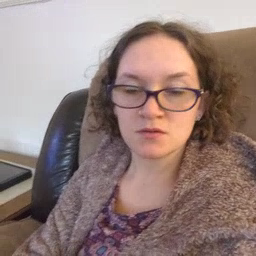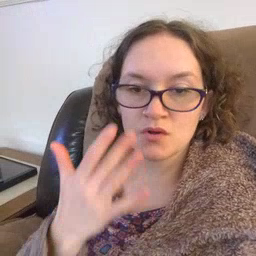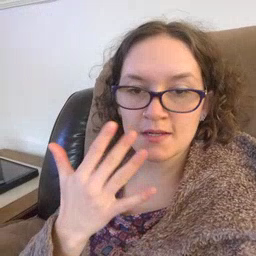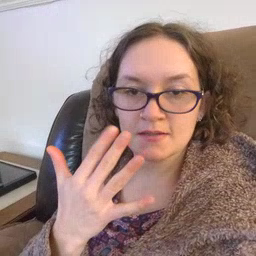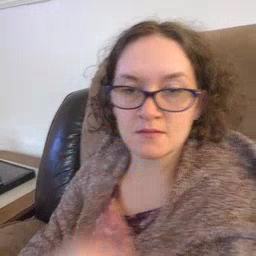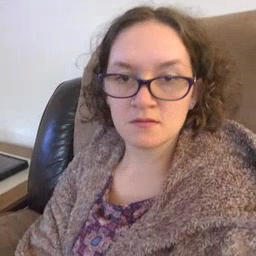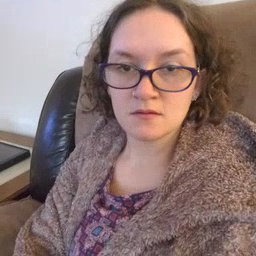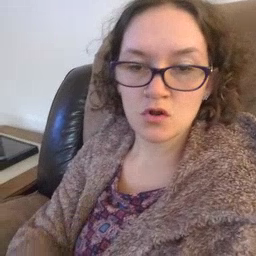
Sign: wait